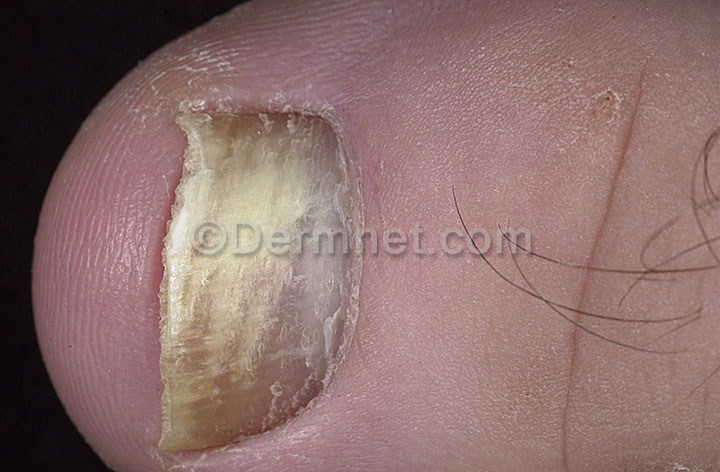
Disease: Nail Fungus and other Nail Disease